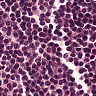
Metastatic tissue present: no